Question: I have a Asp.net application in which I want to add functionality to allow user to attach files to a project. When user clicks on a button to attach a file, I want to show a dialog something like this to get the file as input from user (this is a snapshot of TFS's file attachment).

Is this a windows Form dialogue? If yes, how can I create a windows Form dialog inside my Asp.net application and show it in my aspx page. If its not a windows form dialog, what kind it is? Please guide.
P.S: I am new to web application development
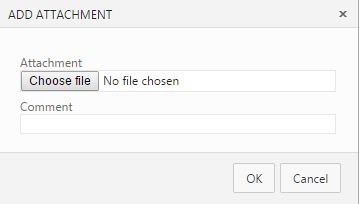
Answer: It's fairly simpl just use <URL>.
'''
<asp:FileUpload id="FileUpload1"
runat="server">
</asp:FileUpload>
<asp:Button id="UploadButton"
Text="Upload file"
OnClick="UploadButton_Click"
runat="server">
</asp:Button>
'''
And in your backbend code you'll have
'''
protected void UploadButton_Click(object sender, EventArgs e)
{
//Do something with the uploaded files
}
'''